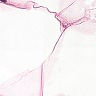
Metastatic tissue present: no